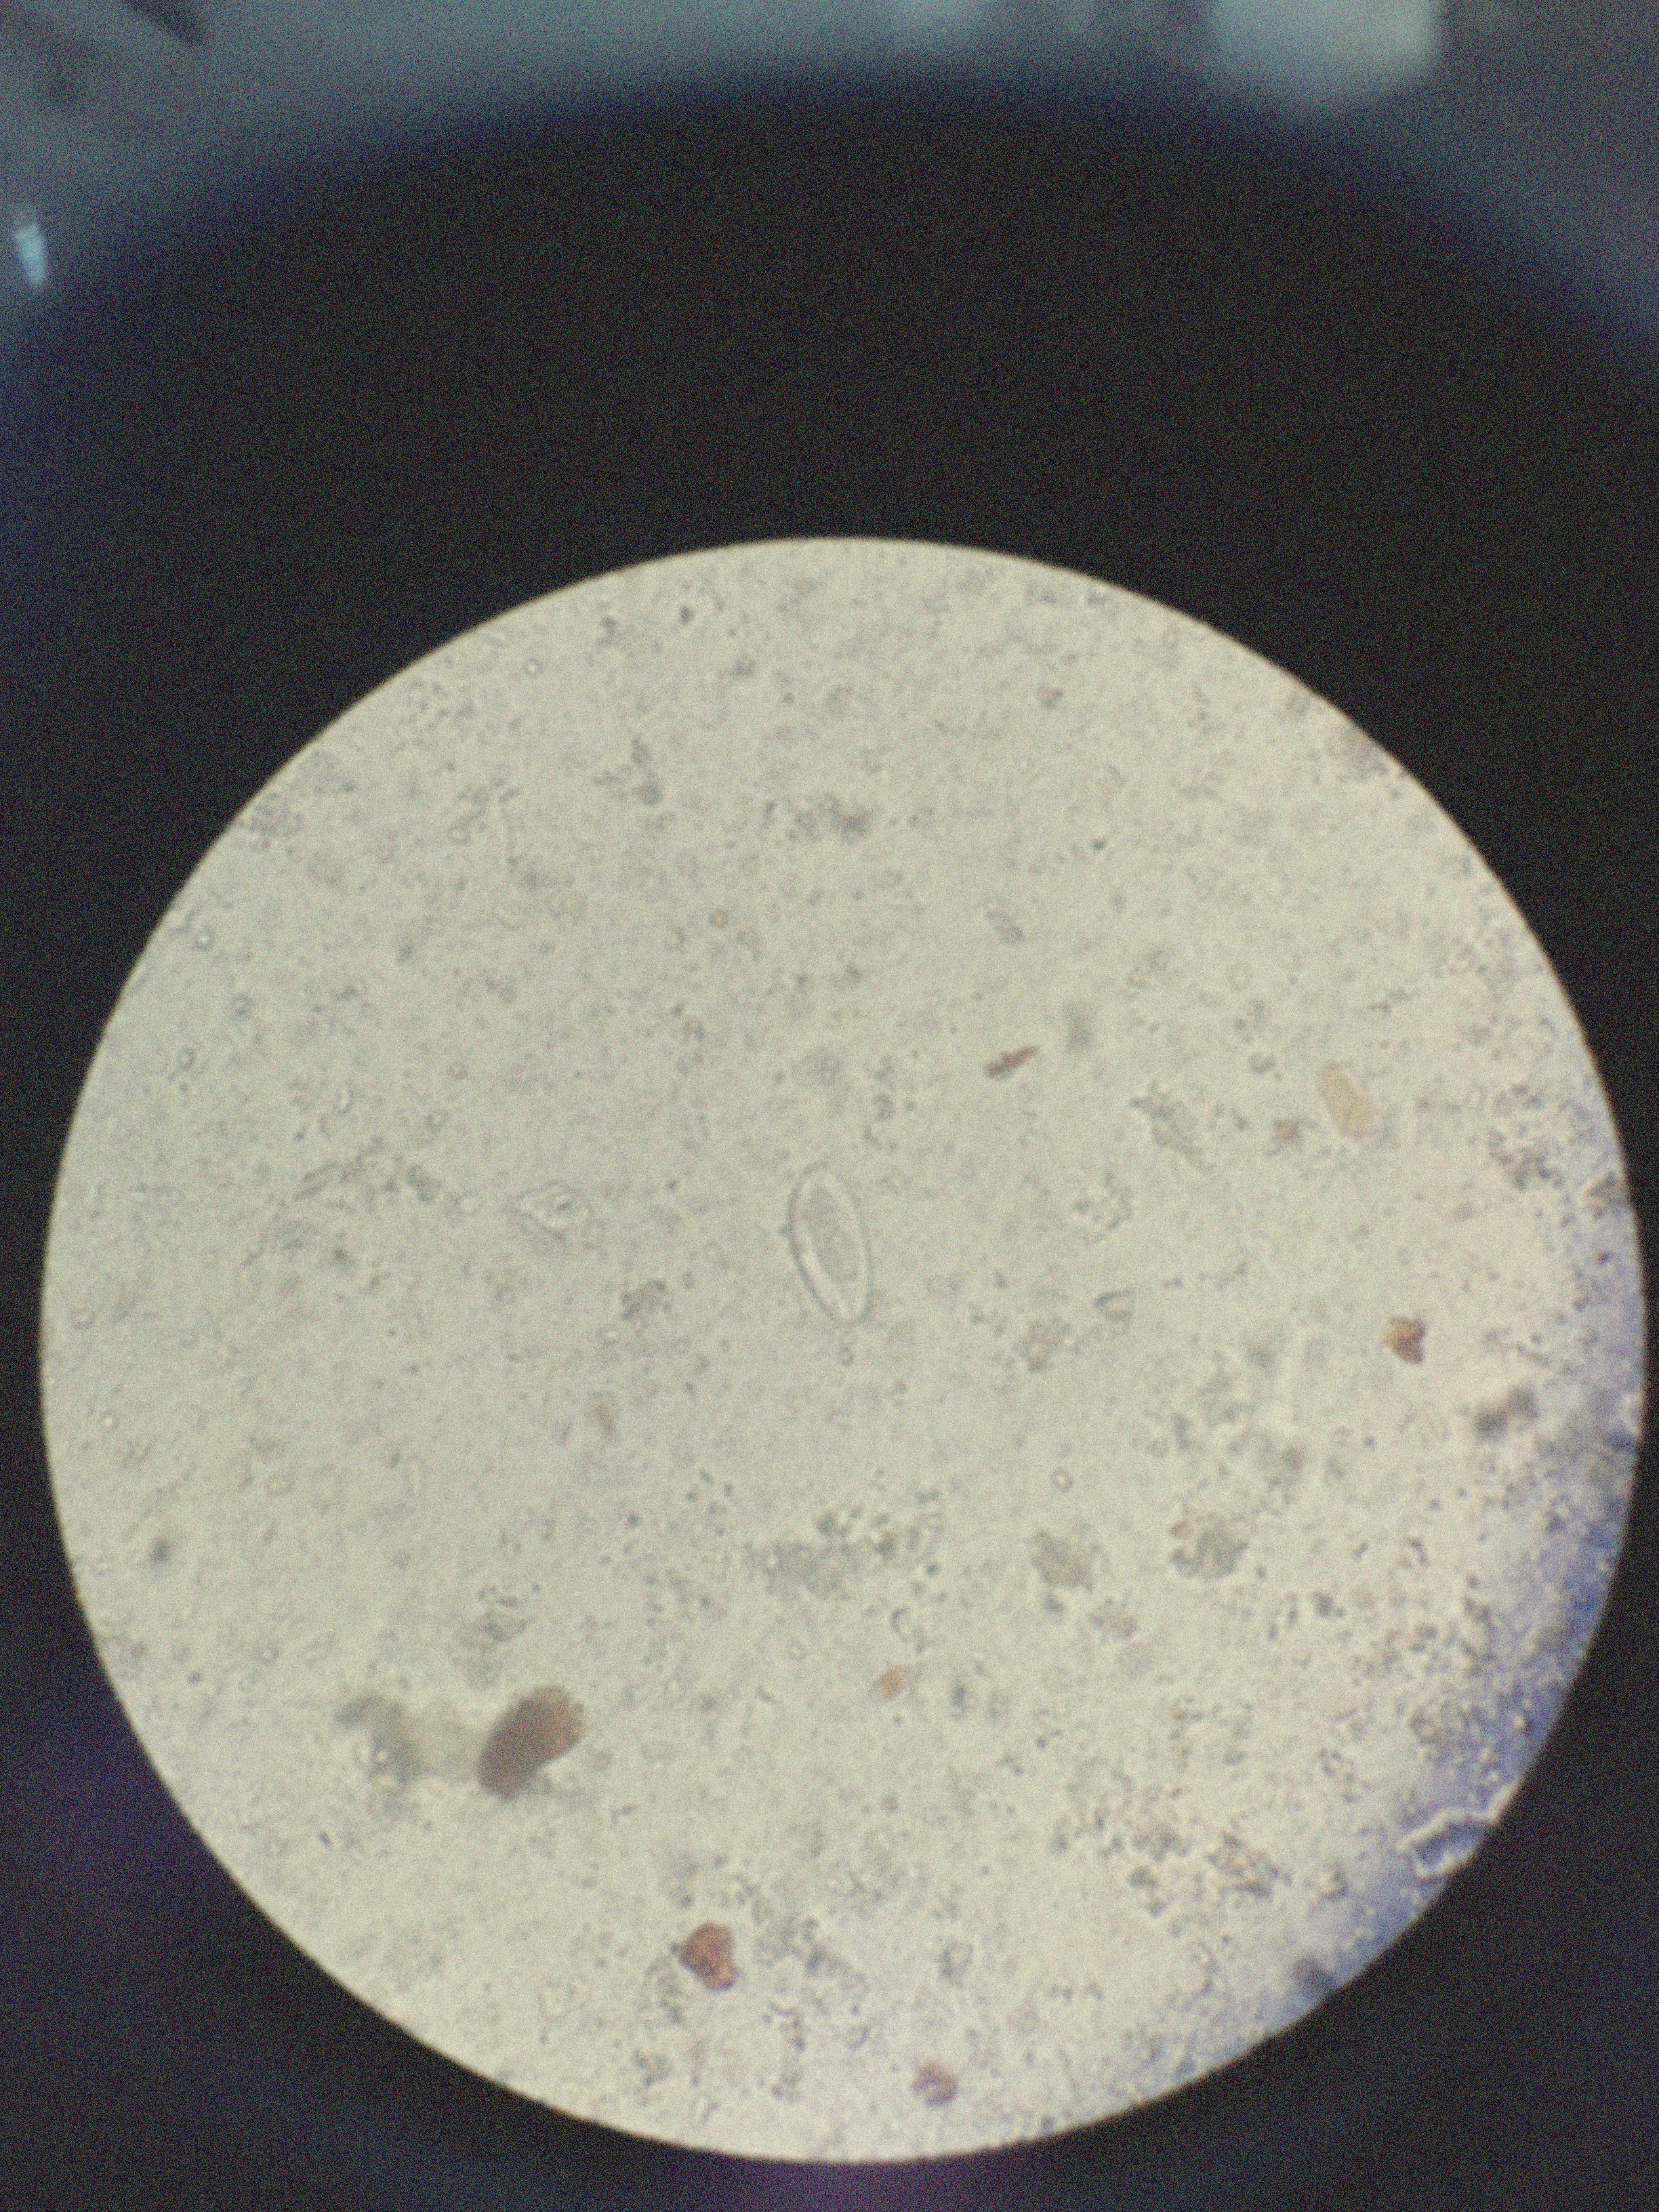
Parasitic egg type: Enterobius vermicularis